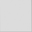
Piece: xx